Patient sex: M
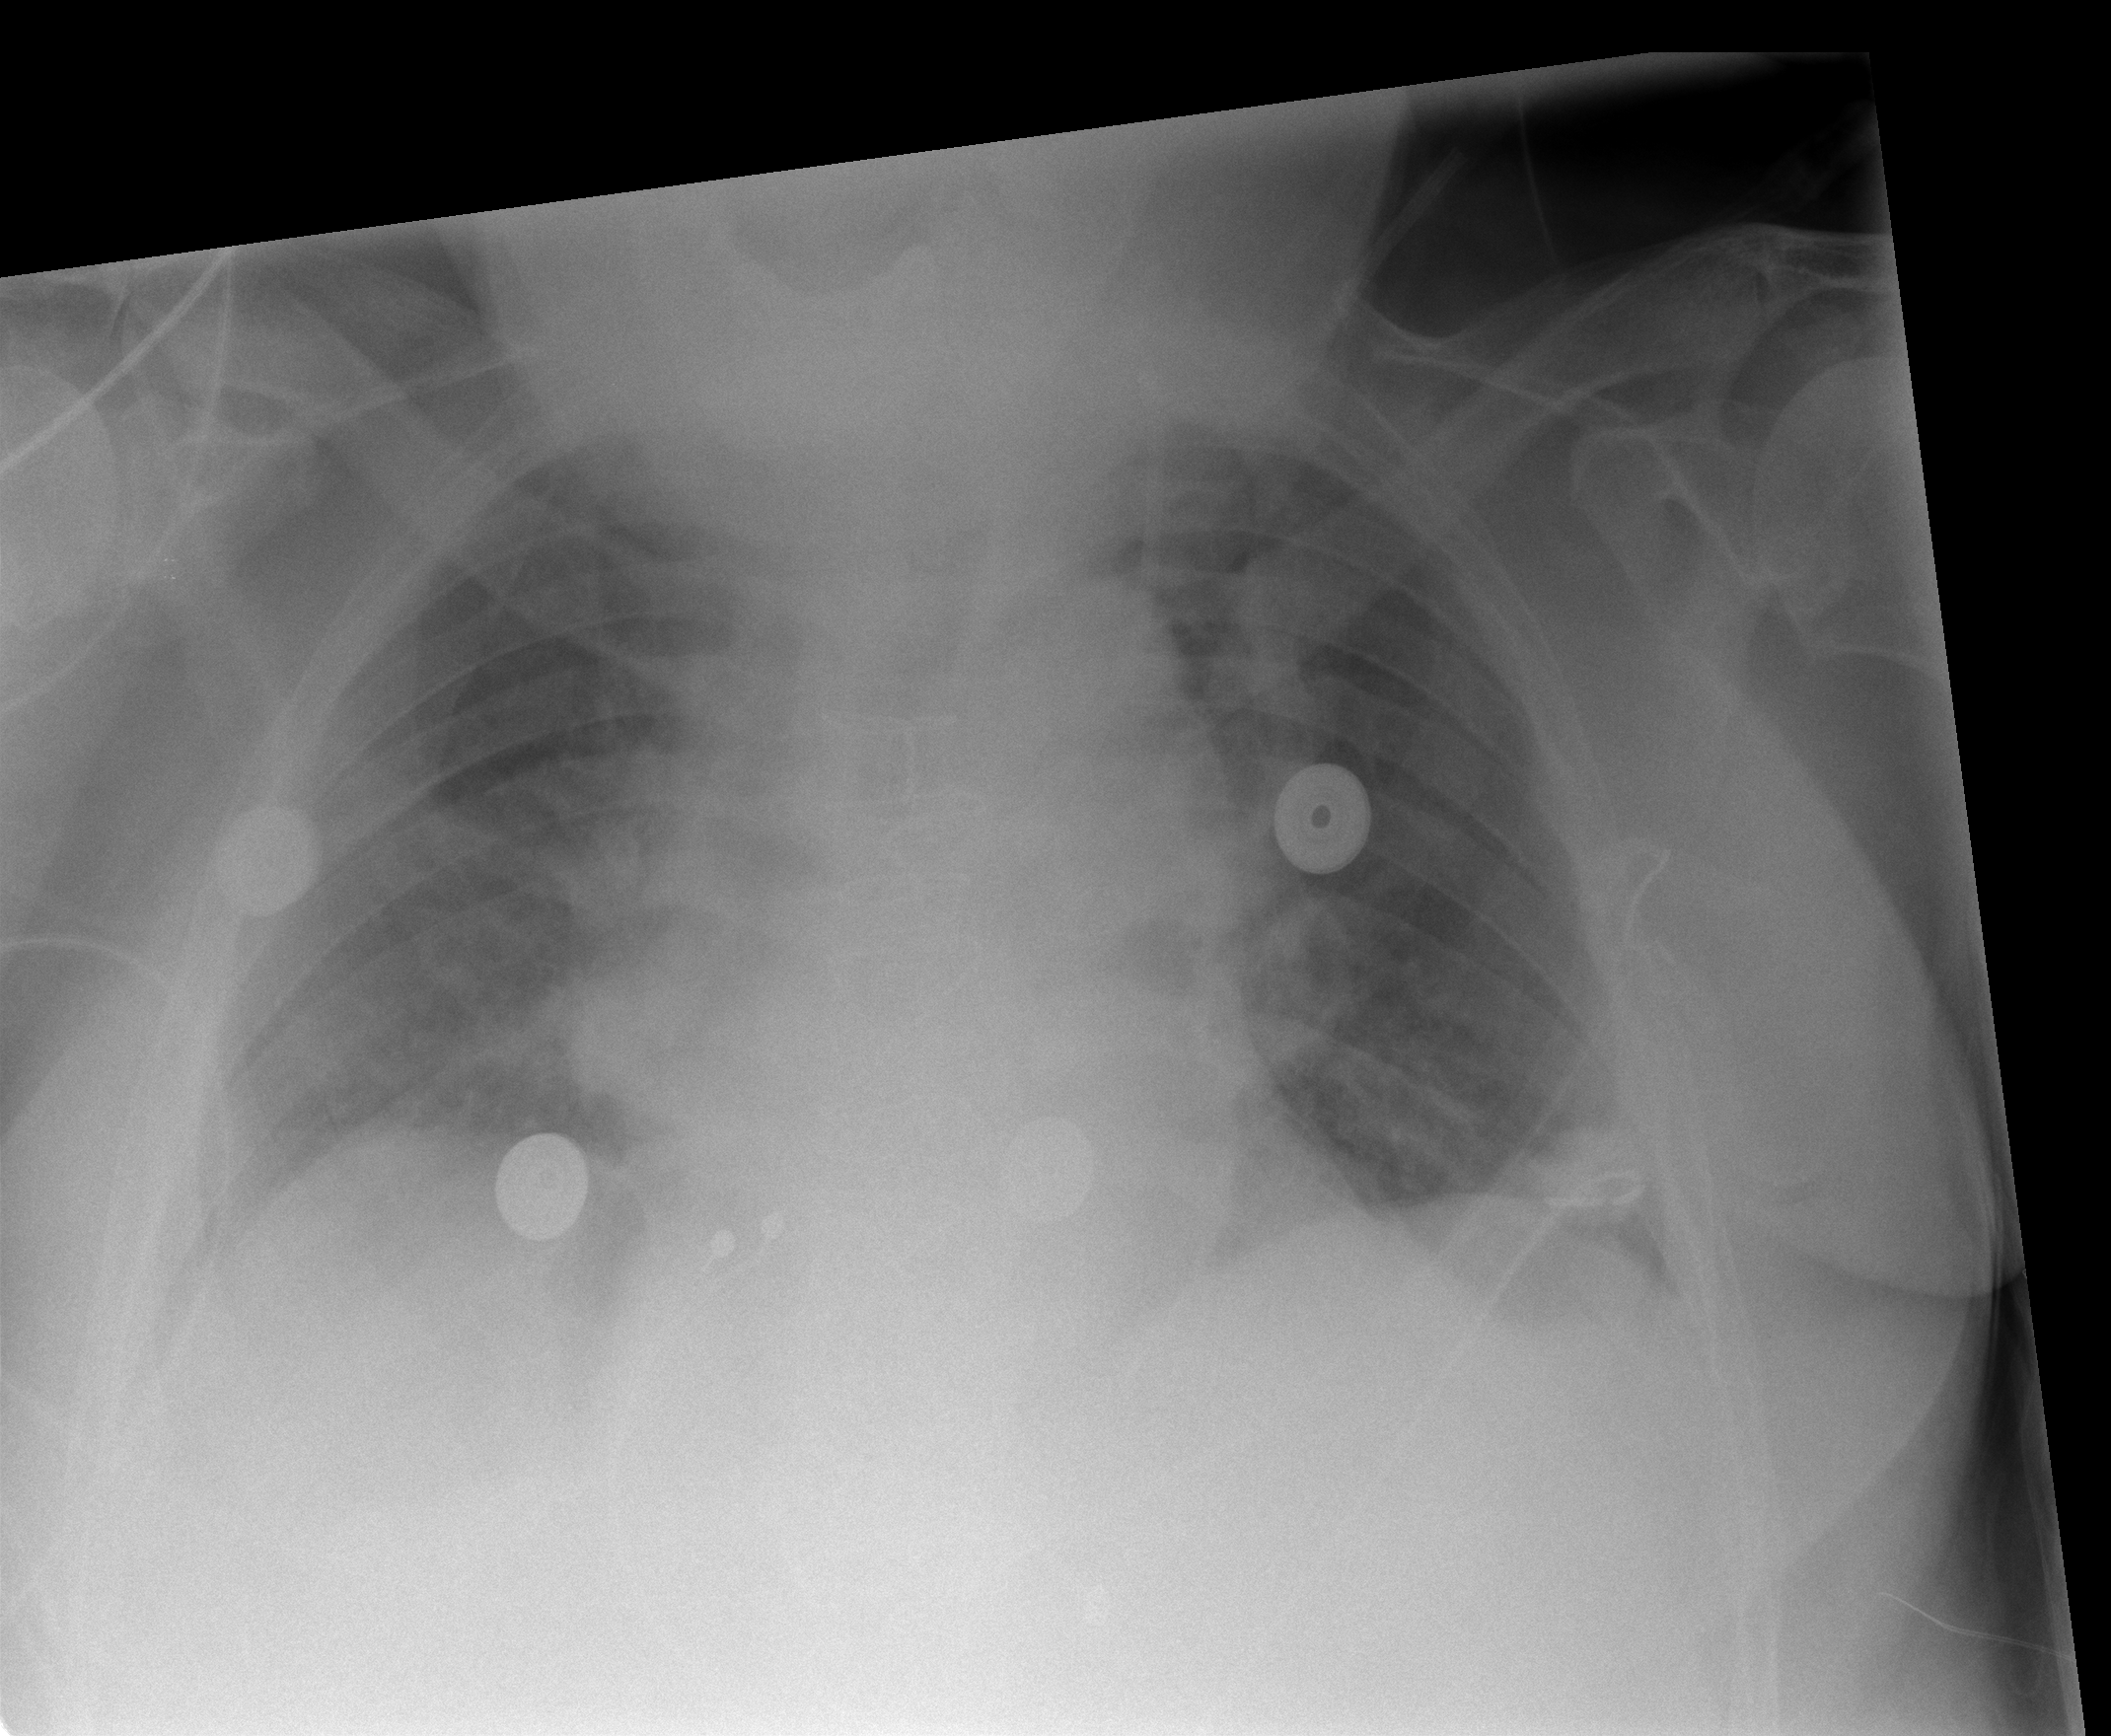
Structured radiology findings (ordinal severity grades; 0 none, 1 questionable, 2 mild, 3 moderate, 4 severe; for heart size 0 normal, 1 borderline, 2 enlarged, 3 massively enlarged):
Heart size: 0
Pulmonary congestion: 1
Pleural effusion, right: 0
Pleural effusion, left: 0
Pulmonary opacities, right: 0
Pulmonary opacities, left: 0
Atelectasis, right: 2
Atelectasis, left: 2